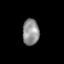
Tissue: skin
Cell type: Epithelial cells
Senescence score: 0.2596
Nuclear area (px): 423
Mean DAPI intensity: 144.662